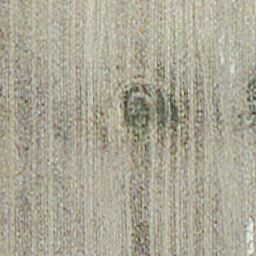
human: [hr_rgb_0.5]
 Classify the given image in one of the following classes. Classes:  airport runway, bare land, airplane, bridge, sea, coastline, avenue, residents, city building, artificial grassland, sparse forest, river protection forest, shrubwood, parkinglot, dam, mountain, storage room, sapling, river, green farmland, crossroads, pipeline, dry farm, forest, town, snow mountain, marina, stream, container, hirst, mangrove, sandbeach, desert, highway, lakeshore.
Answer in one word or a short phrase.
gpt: dry farm